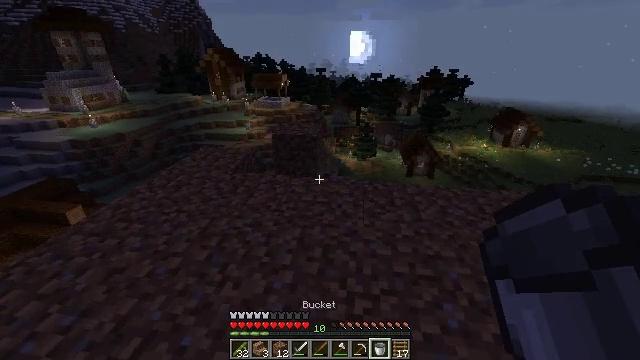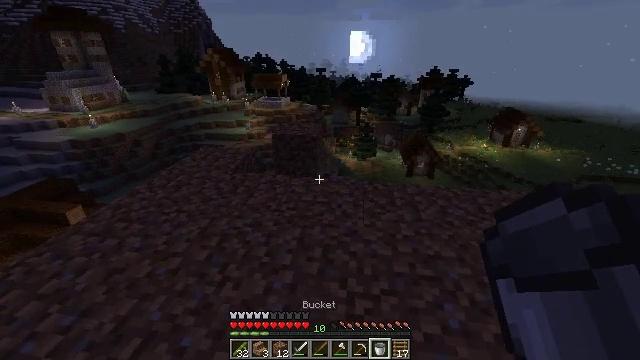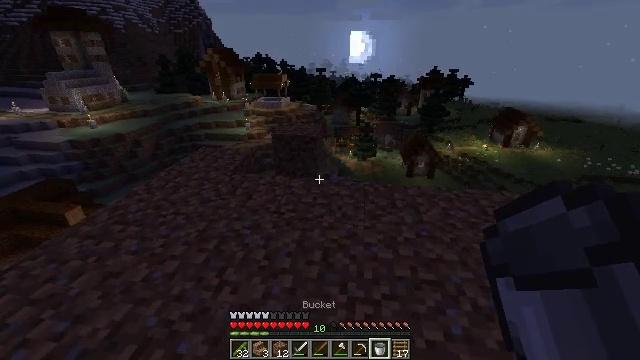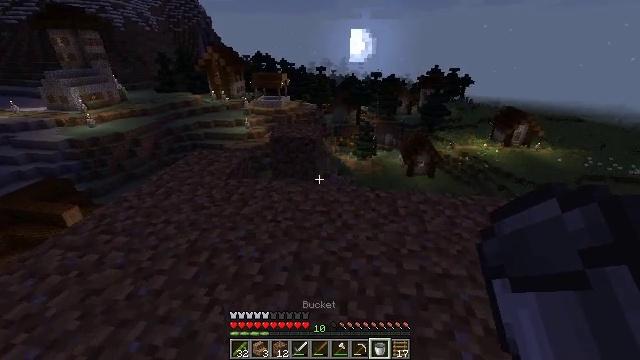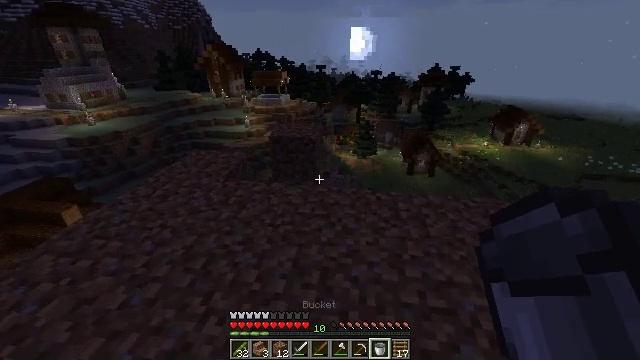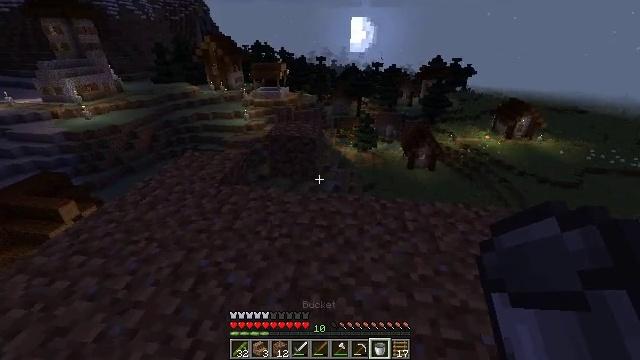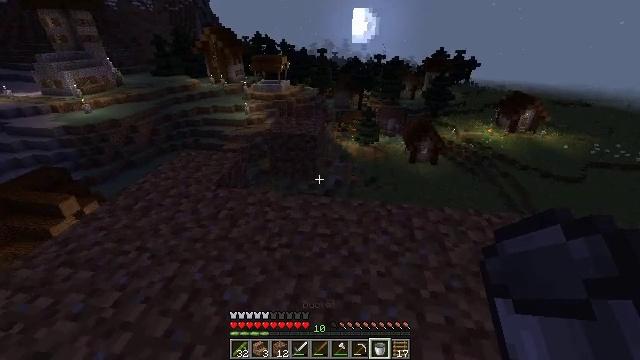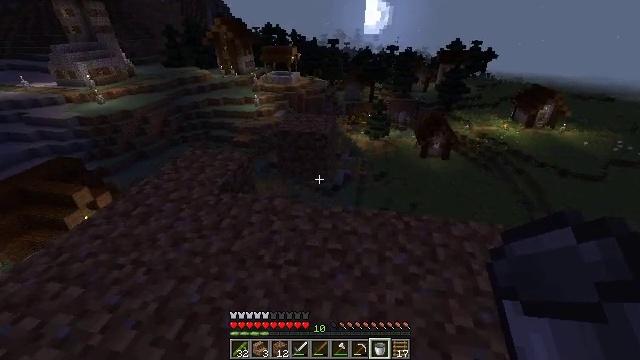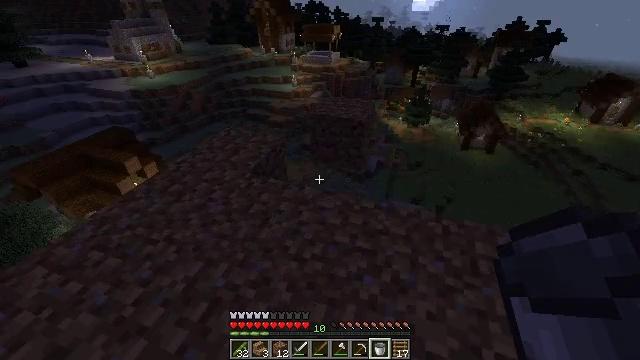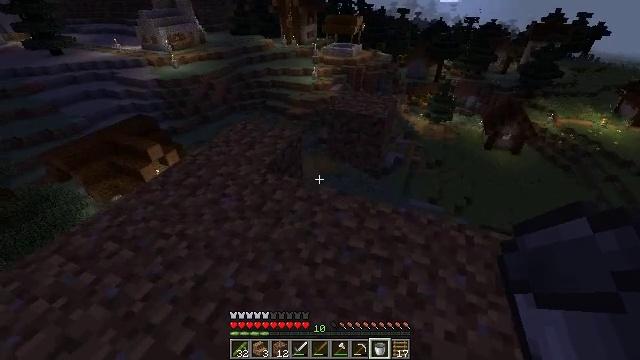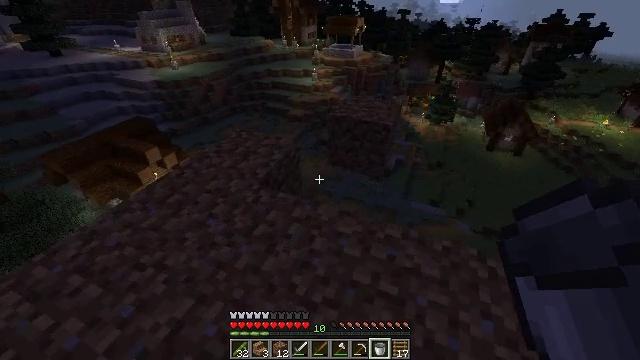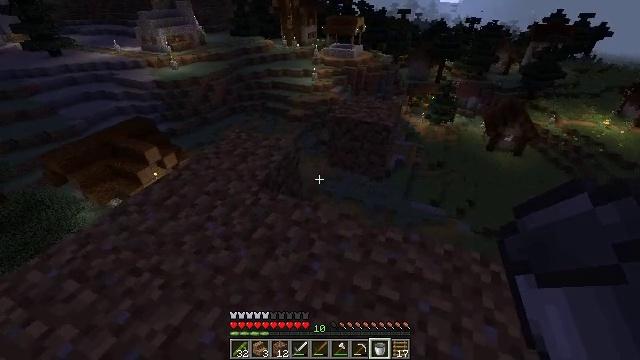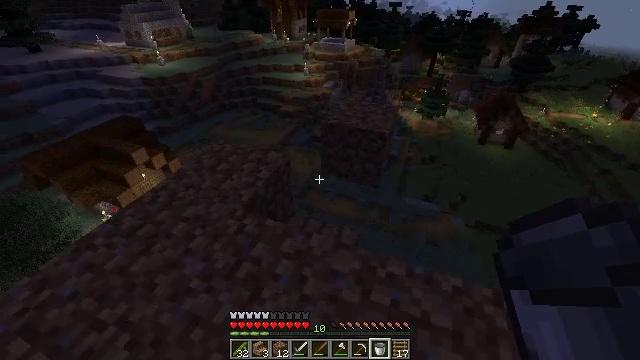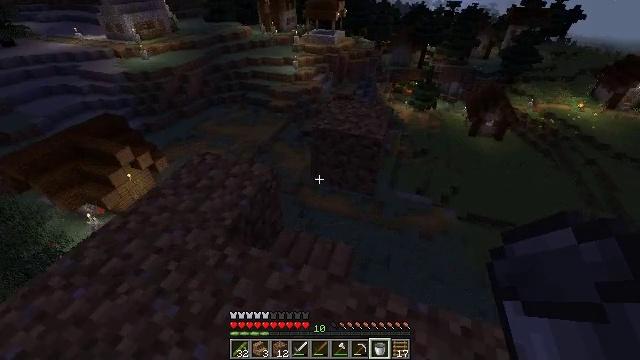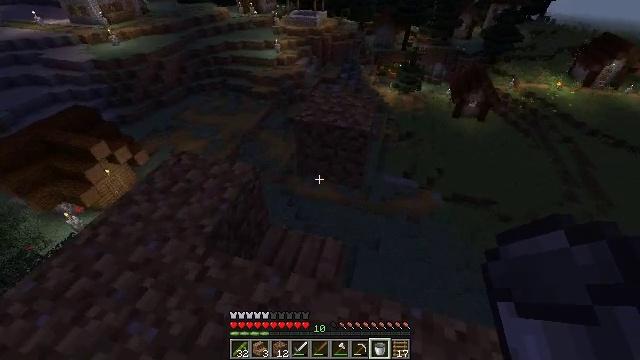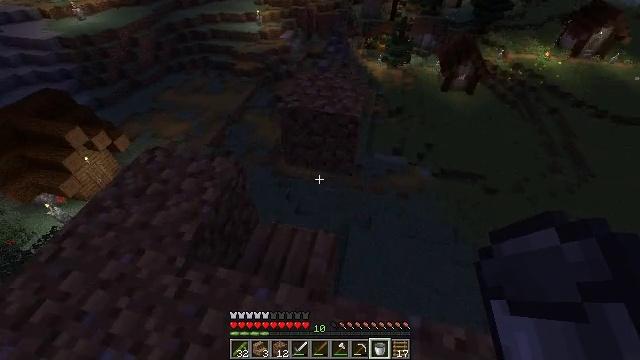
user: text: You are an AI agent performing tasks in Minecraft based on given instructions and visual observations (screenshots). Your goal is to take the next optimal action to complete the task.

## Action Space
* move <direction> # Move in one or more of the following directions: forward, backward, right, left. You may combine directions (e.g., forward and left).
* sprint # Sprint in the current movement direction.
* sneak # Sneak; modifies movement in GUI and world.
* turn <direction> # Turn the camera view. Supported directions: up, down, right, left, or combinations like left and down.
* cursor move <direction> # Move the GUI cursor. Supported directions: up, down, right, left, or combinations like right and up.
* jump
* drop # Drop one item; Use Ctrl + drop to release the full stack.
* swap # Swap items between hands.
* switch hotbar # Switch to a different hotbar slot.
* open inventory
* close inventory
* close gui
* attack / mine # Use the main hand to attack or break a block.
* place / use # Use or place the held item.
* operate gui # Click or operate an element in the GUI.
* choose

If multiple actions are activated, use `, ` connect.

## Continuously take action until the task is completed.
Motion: motion action
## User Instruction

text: Gather jungle planks for building.
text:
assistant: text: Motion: no_op
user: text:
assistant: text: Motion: move forward
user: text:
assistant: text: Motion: move forward
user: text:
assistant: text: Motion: move forward
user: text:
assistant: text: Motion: move forward, turn down
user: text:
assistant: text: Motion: move forward, turn down
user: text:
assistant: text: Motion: move forward, turn left and down
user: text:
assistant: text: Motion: move forward, turn left and down
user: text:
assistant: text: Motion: move forward, turn left and down
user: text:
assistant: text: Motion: move forward
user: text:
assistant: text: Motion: move forward
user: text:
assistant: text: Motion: move forward, turn right
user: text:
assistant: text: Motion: move forward, turn right and down
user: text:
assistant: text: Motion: move forward, turn right and down
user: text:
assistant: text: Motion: move forward, turn right and down
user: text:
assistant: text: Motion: move forward, turn right and down
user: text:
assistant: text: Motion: move forward, turn down
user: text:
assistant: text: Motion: move forward, turn down
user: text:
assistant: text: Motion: move forward, turn down
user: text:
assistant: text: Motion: move forward
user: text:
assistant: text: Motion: move forward
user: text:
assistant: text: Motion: turn down
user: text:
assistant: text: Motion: turn down
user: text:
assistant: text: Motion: turn down
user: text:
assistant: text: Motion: no_op
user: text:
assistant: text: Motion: move left
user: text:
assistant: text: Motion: move left
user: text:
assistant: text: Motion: move left
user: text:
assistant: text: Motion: turn right
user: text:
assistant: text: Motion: no_op